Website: macys
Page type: billing-address
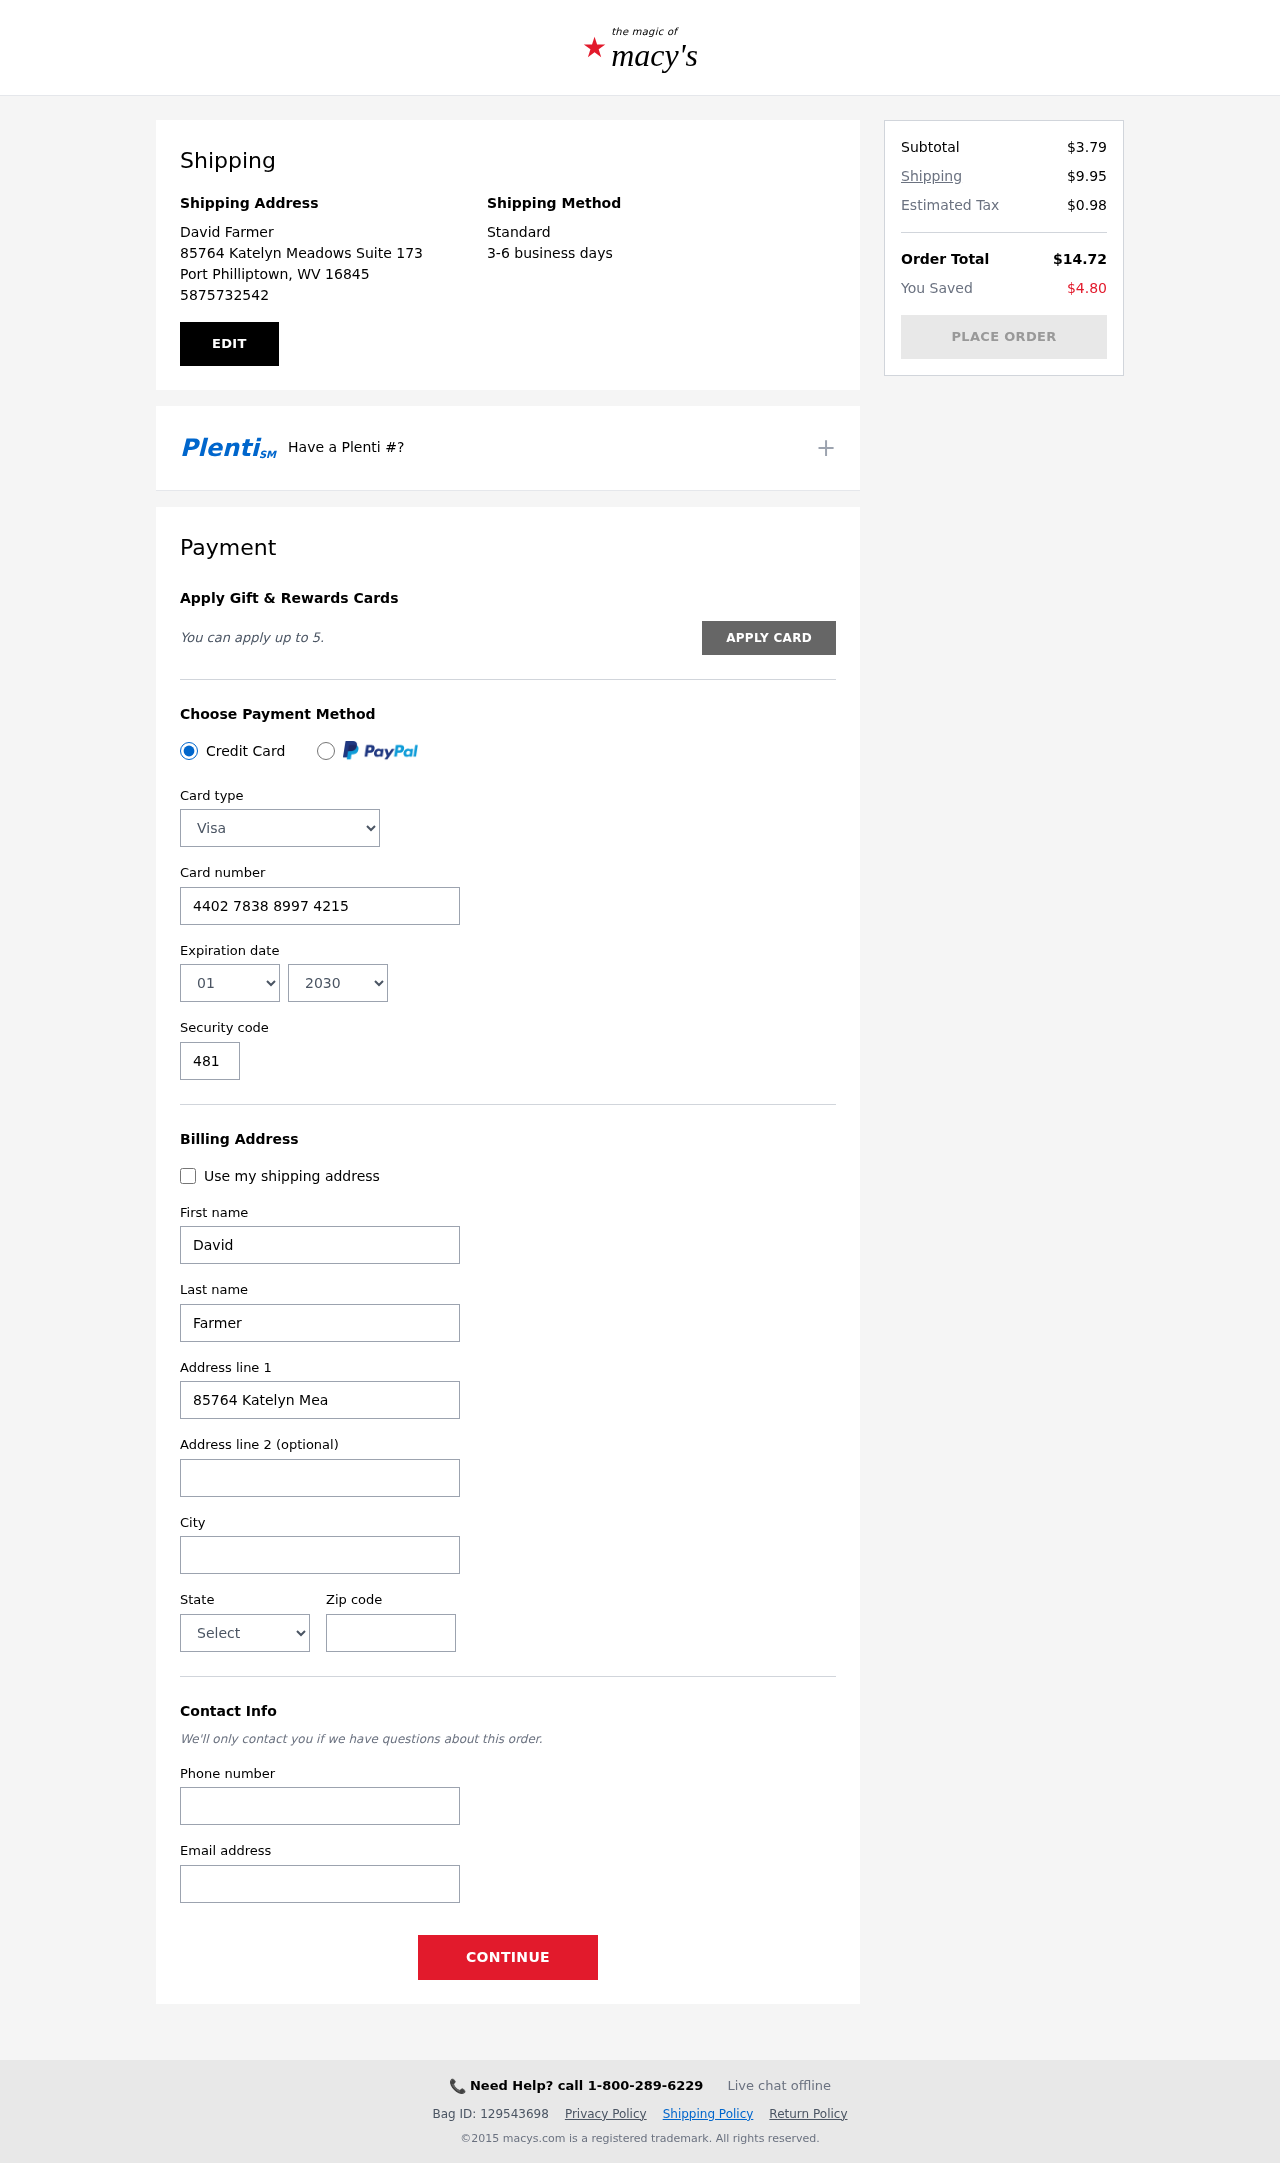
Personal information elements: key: PII_CARD_CVV
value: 481
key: PII_CARD_EXPIRY_MONTH
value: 01
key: PII_CARD_EXPIRY_YEAR
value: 30
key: PII_CARD_NUMBER
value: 4402 7838 8997 4215
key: PII_CARD_TYPE
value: Visa
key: PII_CITY
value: Port Philliptown
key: PII_CITY_STATE_ZIP
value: Port Philliptown, WV 16845
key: PII_EMAIL
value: davidfarmer@hotmail.com
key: PII_FIRSTNAME
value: David
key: PII_FULLNAME
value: David Farmer
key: PII_LASTNAME
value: Farmer
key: PII_PHONE
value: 5875732542
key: PII_POSTCODE
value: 16845
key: PII_STATE
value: West Virginia
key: PII_STREET
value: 85764 Katelyn Meadows Suite 173
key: PII_STREET2
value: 59589 Hammond Gardens
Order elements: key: ORDER_SUBTOTAL
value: $3.79
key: ORDER_SHIPPING_COST
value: $9.95
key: ORDER_TAX
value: $0.98
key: ORDER_TOTAL
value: $14.72
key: ORDER_SAVINGS
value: $4.80